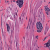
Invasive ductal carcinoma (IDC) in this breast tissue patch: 1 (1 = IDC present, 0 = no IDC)